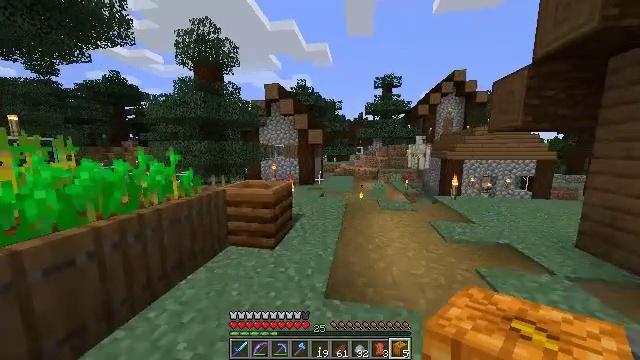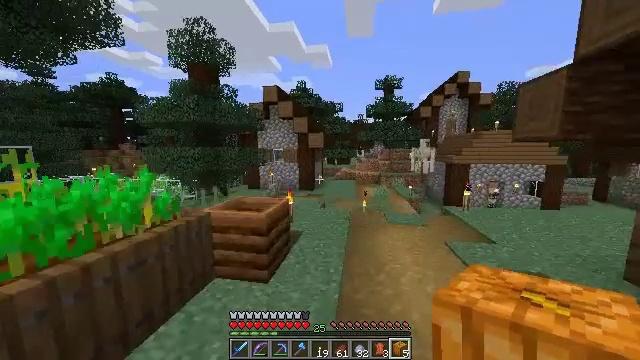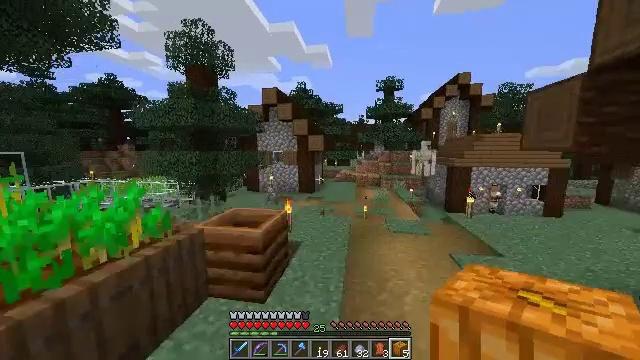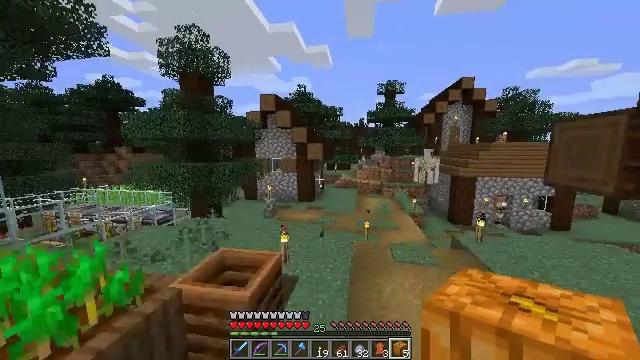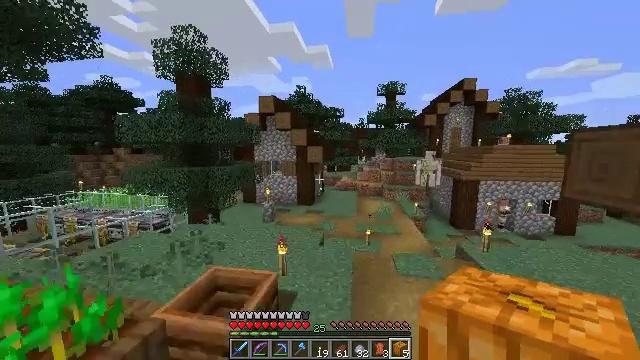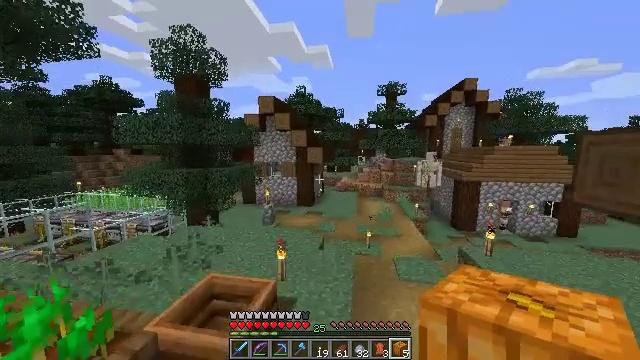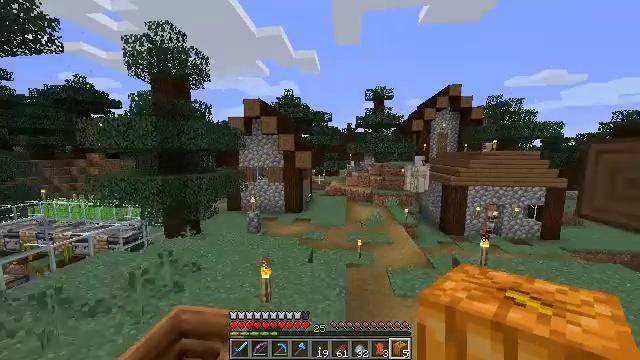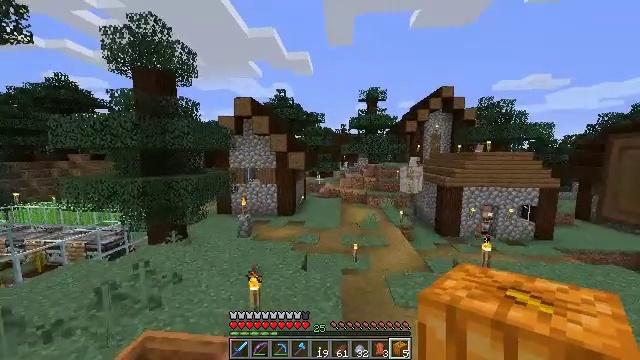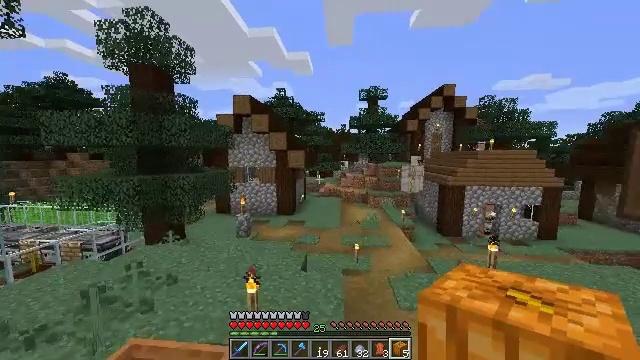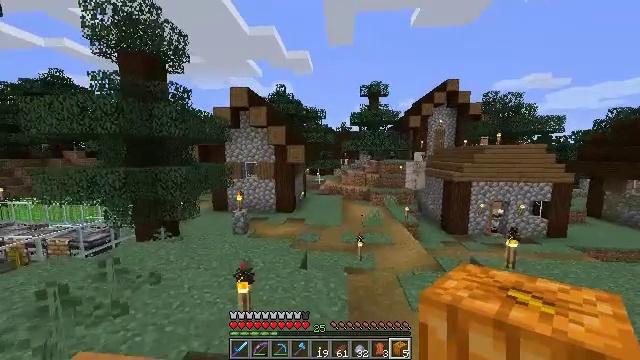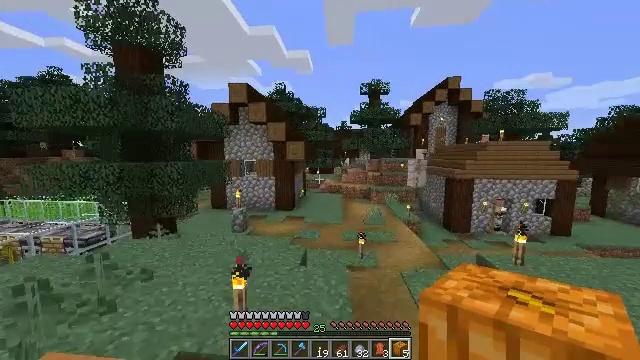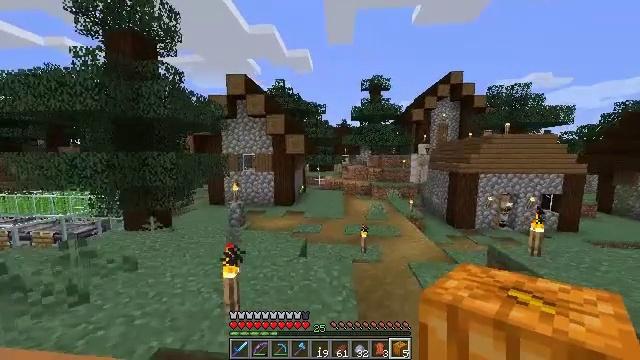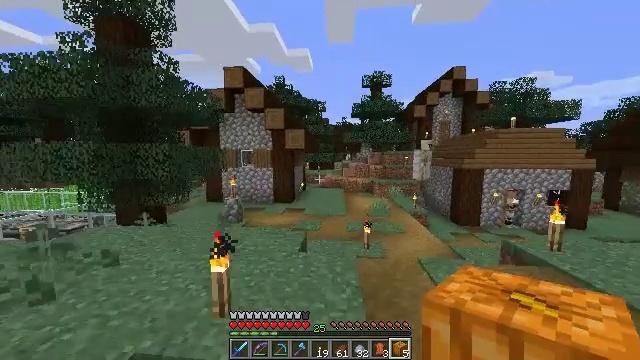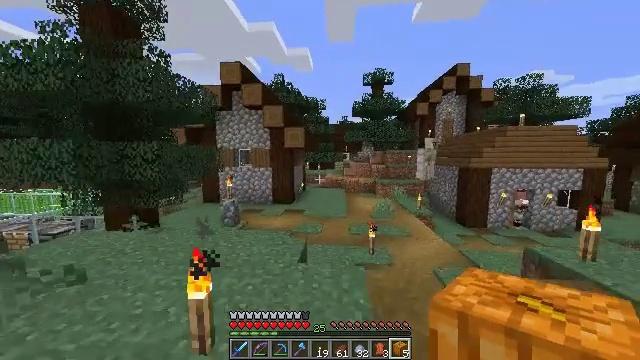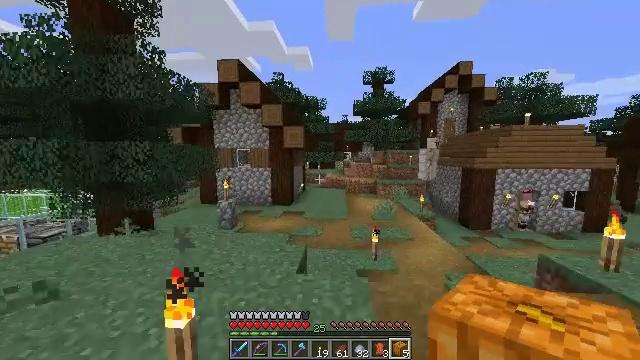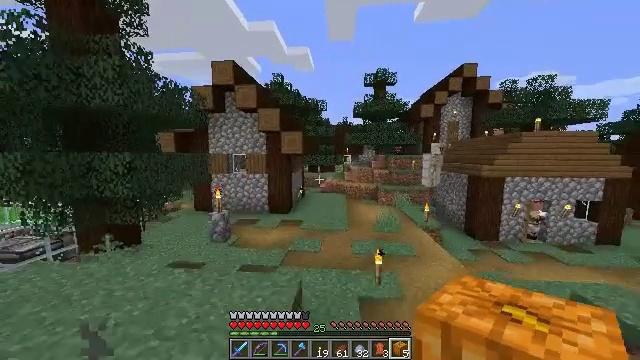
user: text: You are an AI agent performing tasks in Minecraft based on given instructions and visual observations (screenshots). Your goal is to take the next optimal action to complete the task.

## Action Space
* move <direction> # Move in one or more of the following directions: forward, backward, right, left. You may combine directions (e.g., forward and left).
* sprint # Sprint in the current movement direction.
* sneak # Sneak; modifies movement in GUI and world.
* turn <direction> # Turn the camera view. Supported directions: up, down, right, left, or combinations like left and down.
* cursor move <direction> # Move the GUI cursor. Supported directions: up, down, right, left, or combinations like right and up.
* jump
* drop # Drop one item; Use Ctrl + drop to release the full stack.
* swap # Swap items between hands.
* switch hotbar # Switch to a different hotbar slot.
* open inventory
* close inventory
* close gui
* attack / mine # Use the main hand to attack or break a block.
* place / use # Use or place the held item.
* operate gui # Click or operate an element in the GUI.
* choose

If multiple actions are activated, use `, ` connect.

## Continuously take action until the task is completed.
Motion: motion action
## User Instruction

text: Harvest potatoes.
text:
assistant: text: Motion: move forward, jump
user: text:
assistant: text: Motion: move forward, jump
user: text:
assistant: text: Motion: move forward, jump
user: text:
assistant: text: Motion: move forward
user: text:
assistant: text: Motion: move forward
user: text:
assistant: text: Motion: move forward, turn right
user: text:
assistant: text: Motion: move forward, turn right
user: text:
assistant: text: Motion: move forward
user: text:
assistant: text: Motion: move forward
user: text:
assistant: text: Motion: move forward
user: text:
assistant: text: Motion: move forward
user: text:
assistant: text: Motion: move forward
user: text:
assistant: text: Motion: move forward
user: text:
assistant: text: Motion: move forward
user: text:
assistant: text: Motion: move forward, jump
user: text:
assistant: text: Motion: move forward, jump
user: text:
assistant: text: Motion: move forward
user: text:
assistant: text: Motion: move forward
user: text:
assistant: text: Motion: move forward
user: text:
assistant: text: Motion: move forward
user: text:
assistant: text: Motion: move forward
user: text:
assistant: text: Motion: move forward
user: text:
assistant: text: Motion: move forward
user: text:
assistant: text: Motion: move forward, turn left
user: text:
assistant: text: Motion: move forward
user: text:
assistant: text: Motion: move forward
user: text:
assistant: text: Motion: move forward
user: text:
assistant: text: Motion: move forward
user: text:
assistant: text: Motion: move forward
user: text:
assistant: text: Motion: move forward, turn left and up